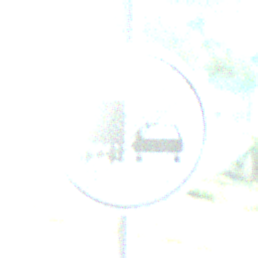
Verkehrszeichen: EndeUeberholverbotKraftfahrzeuge
Umgebung: Outdoor, Nature
Tageszeit: Night
Wetter: PartlyCloudy
Licht: Natural
Jahreszeit: NotSpecified
Kontrast: HighContrast